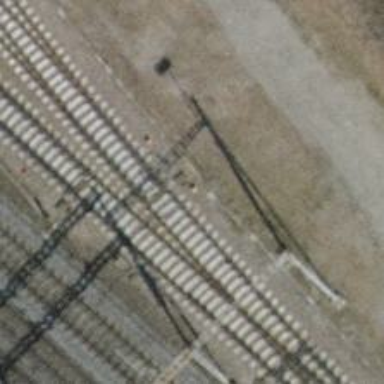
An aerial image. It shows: Rail spur service line with electrified contact lines for trains.